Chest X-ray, PA view. Patient: 58 years old, sex F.
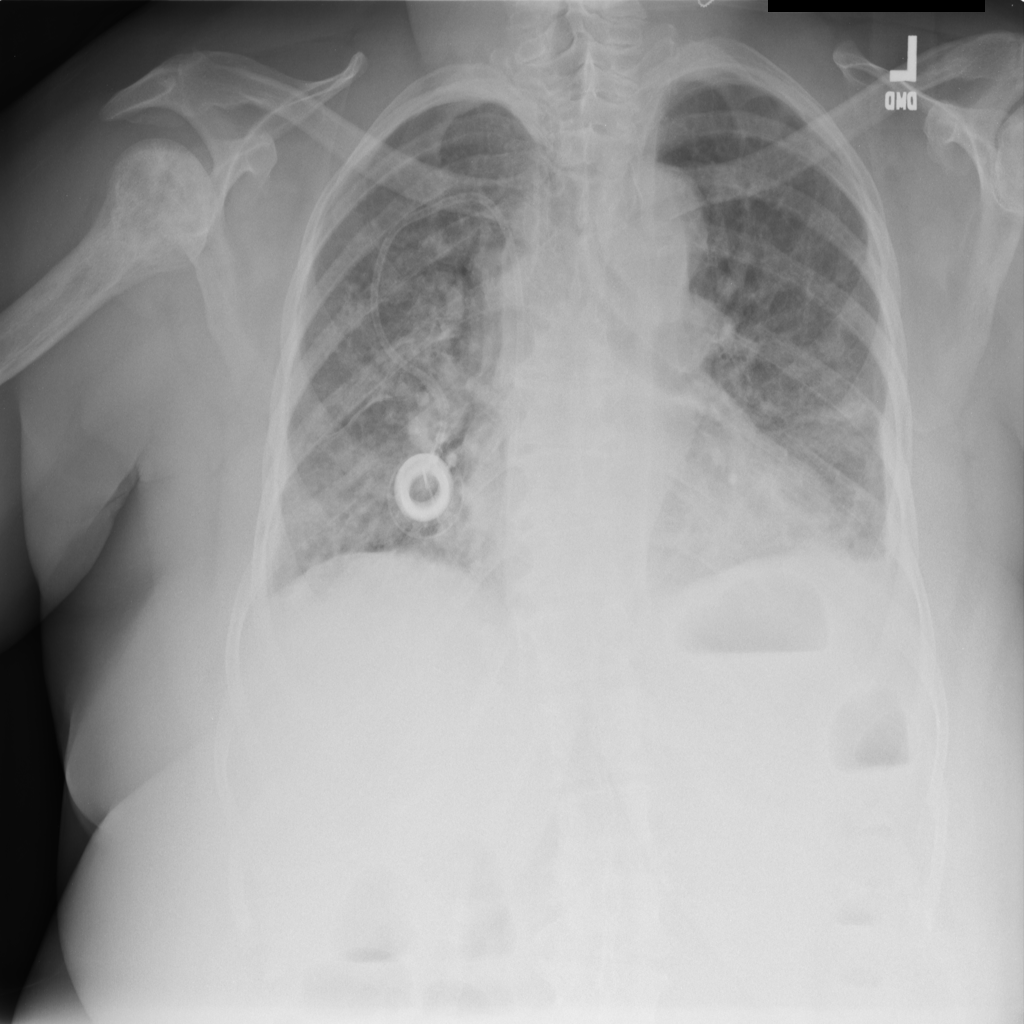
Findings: Effusion, Infiltration